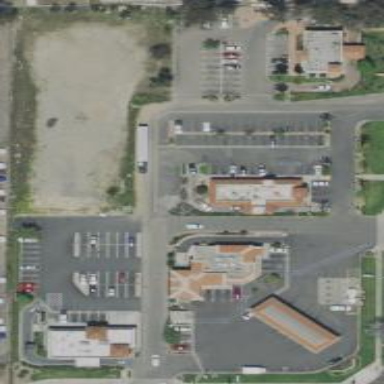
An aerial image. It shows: Retail area.